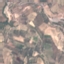
Label: PermanentCrop